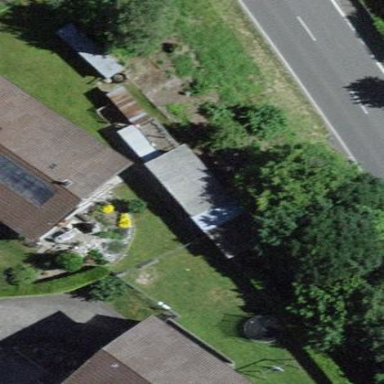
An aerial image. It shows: Shed.